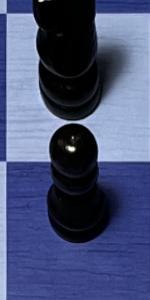
Label: Pawn_Black